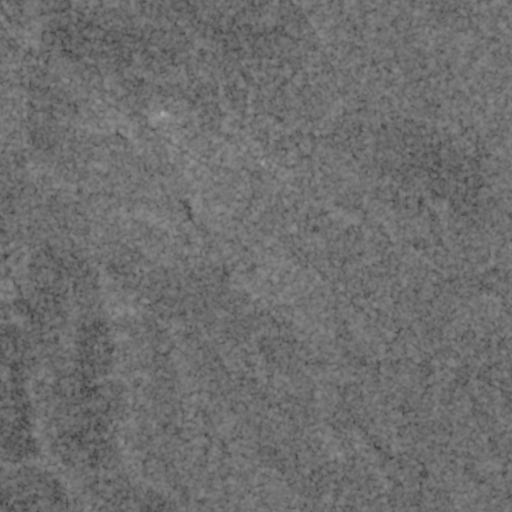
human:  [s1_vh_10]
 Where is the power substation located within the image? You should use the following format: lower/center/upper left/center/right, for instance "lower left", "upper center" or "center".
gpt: The power substation is located in the upper left of the image.
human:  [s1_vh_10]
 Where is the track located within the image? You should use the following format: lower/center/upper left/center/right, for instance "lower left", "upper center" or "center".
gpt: There is no track in the image.

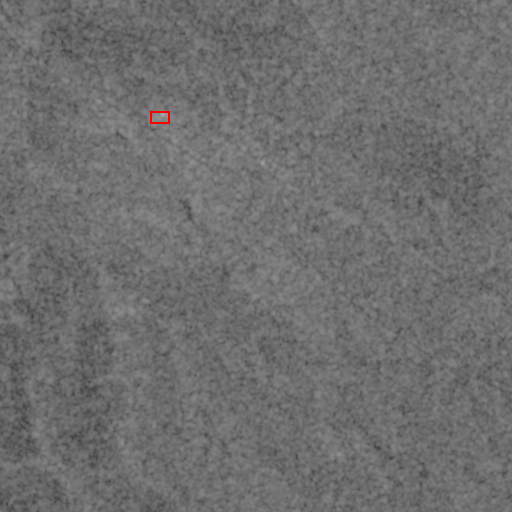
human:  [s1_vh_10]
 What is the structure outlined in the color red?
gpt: The structure outlined in red is a power substation.
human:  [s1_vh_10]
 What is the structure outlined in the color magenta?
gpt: There is no magenta outline.